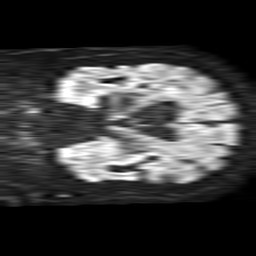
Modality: TRACE
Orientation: coronal
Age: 72
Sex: male
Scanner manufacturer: philips
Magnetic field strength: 1.5 T
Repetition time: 4.6 s
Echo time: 0.08631 s